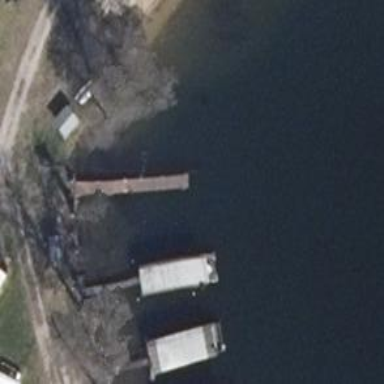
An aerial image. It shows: Man-made pier.